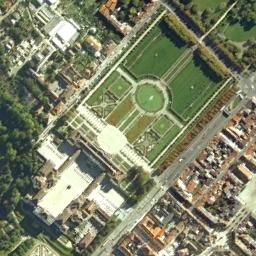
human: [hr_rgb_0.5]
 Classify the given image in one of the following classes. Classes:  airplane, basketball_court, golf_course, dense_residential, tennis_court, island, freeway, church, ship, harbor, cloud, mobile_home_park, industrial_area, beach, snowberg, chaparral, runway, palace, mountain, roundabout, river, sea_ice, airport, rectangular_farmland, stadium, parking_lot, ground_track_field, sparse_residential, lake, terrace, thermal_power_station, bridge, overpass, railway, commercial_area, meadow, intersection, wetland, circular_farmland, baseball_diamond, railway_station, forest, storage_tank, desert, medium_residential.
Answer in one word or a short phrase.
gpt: palace